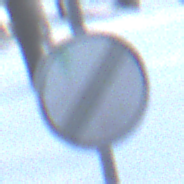
Verkehrszeichen: EndeSaemtlicherBegrenzungen
Umgebung: Outdoor, Nature
Tageszeit: MorningAfternoon
Wetter: Clear
Licht: Natural
Jahreszeit: Winter
Kontrast: LowContrast